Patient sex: F
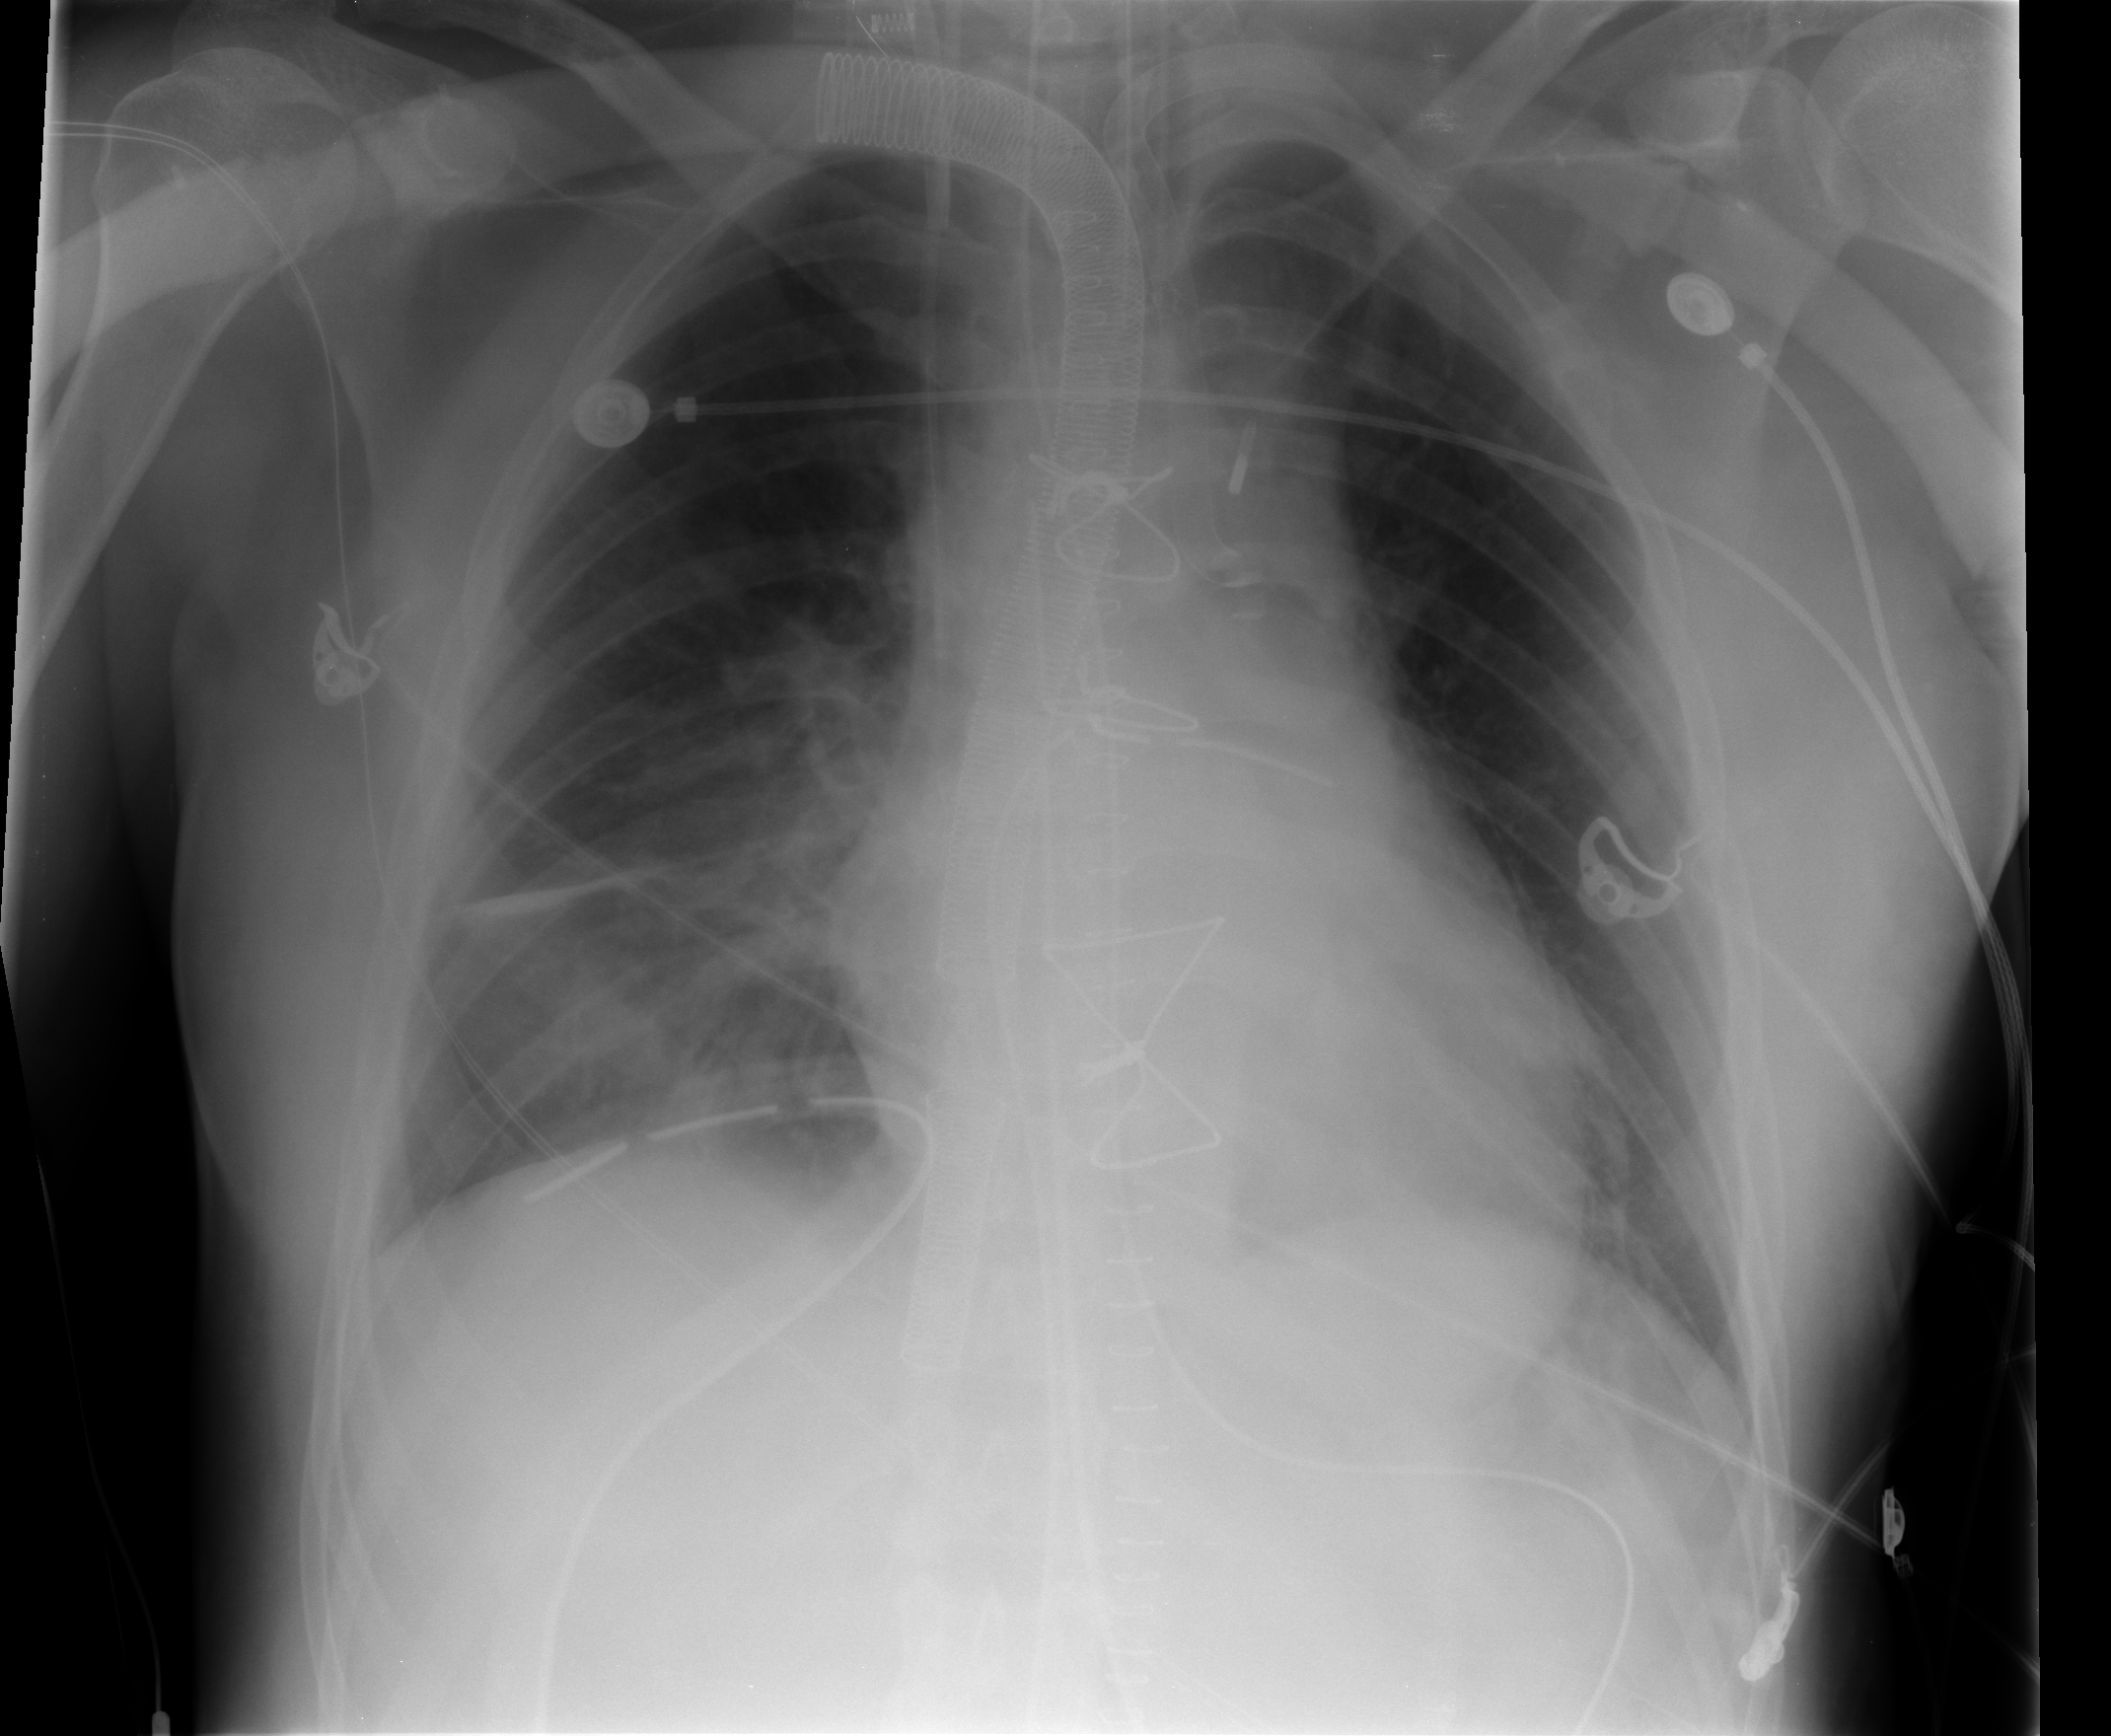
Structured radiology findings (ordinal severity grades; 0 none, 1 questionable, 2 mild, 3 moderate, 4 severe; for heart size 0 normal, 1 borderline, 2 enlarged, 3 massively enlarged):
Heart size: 2
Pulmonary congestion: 1
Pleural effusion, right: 0
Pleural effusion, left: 0
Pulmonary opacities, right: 1
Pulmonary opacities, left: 0
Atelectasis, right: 2
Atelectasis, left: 2